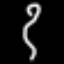
Label: squiggle